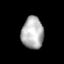
Tissue: prostate
Cell type: T cells
Senescence score: 0.7493
Nuclear area (px): 689
Mean DAPI intensity: 177.66